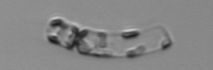
Label: Guinardia_striata